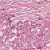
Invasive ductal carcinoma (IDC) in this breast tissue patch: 1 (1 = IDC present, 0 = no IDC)